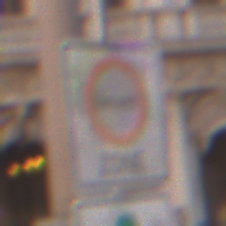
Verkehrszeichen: BeginnUmweltzone
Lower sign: FreistellungVomVerkehrsverbot3
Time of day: SunriseSunset
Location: Outdoor (Urban)
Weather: Clear
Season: NotSpecified
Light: Natural